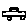
Label: car